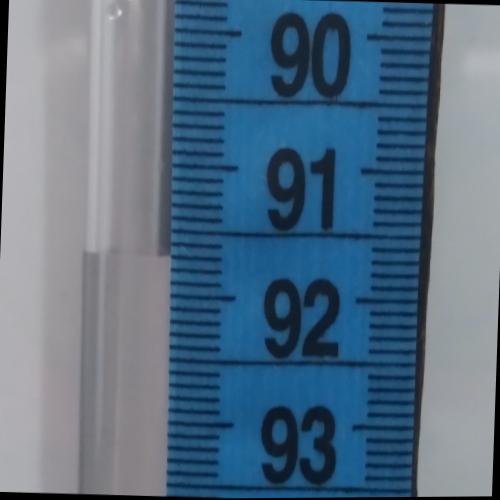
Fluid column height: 91.7 cm